Aerial crown-view tile of a tropical tree (Barro Colorado Island, Panama), acquired 20240918:
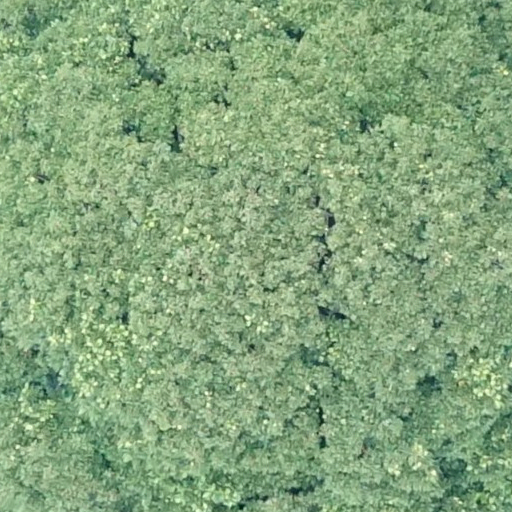
Species: Dipteryx oleifera
GBIF accepted scientific name: Dipteryx oleifera
Crown area: 721.808 m²